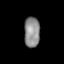
Tissue: lung
Cell type: Epithelial cells
Senescence score: 0.1534
Nuclear area (px): 468
Mean DAPI intensity: 139.833